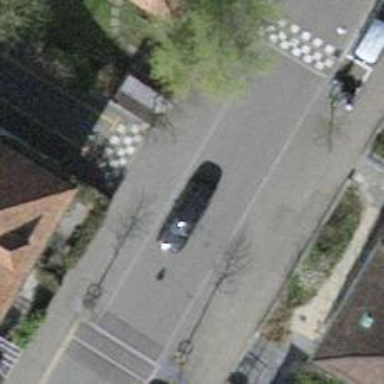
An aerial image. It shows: Residential road with asphalt surface and sidewalks on both sides. It features traffic calming table.